Interaction volume radius: 5 \u00c5
Interaction volume height: 20 \u00c5
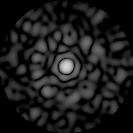
Disorder parameter: 0.8608